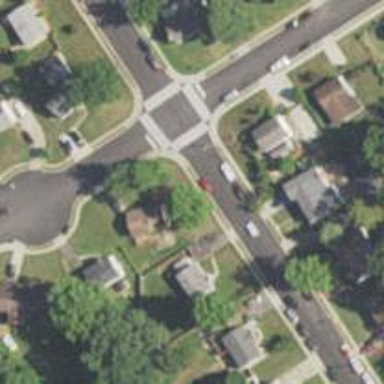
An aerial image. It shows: Road with stop sign.